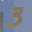
Label: 3